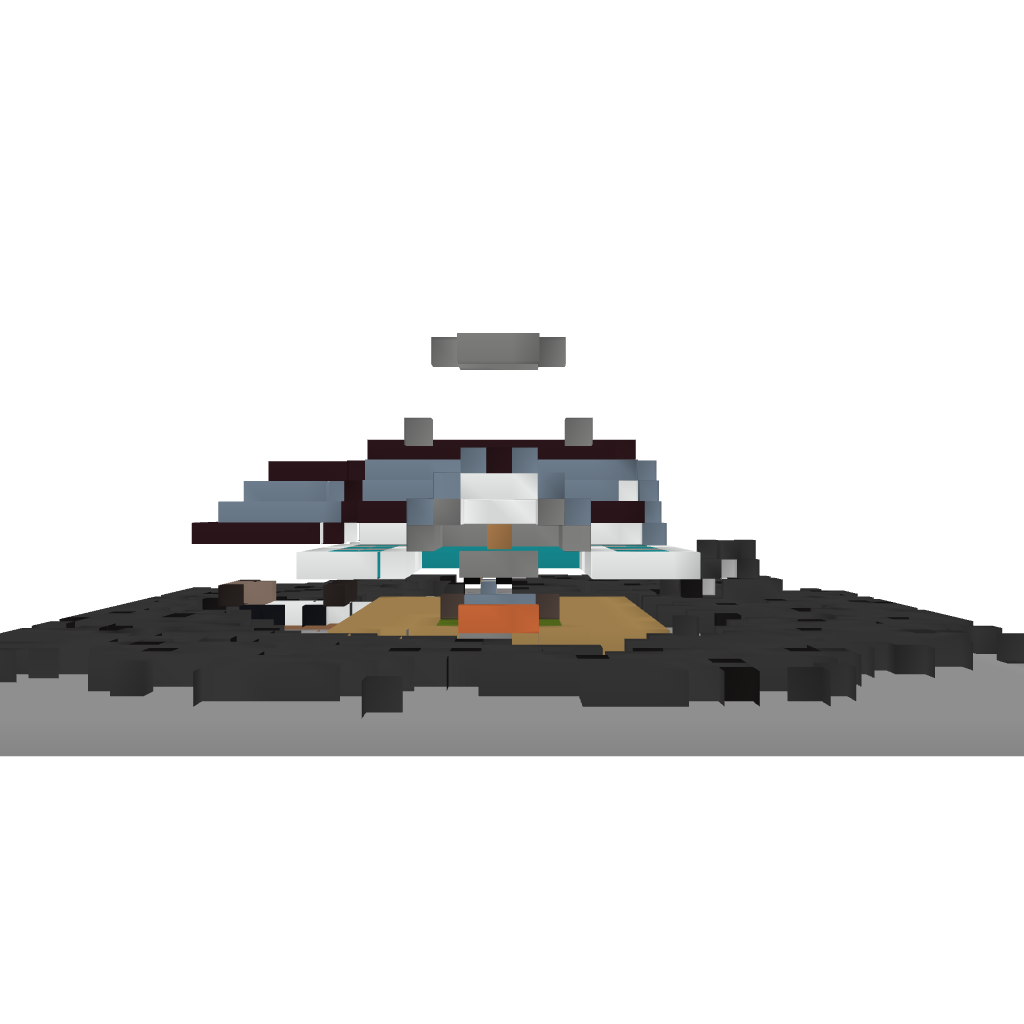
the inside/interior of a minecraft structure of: Small Mansion